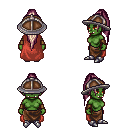
a pixel art fantasy rpg character, female body template, orc, green skin, maroon cape, robe skirt, white blonde extra-long topknot hairstyle, chain helm, leather bracers, metal boots, four views (front, back, left, right), 2x2 character sprite sheet, small pixel art, hard edges, no anti-aliasing